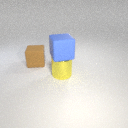
large blue rubber cube above large yellow metal cylinder